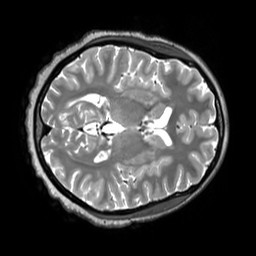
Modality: T2w
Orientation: axial
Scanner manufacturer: siemens
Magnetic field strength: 3 T
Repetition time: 3.2 s
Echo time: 0.406 s